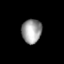
Tissue: lung
Cell type: Myeloid cells
Senescence score: 0.5474
Nuclear area (px): 472
Mean DAPI intensity: 157.004